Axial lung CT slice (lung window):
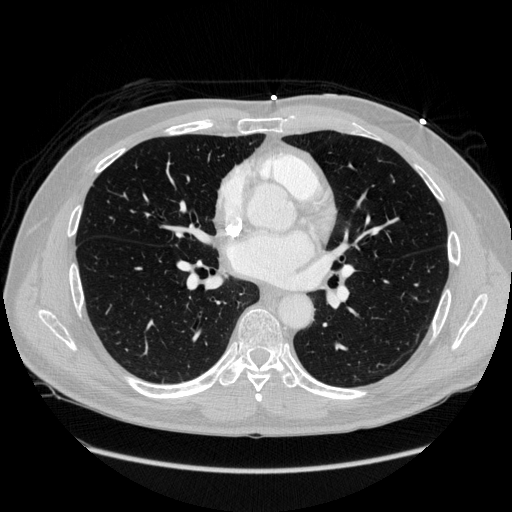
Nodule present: no